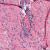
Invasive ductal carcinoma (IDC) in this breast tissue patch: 0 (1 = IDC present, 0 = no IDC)